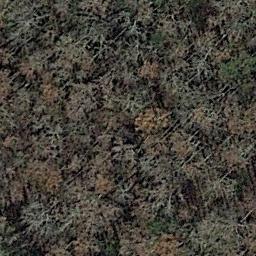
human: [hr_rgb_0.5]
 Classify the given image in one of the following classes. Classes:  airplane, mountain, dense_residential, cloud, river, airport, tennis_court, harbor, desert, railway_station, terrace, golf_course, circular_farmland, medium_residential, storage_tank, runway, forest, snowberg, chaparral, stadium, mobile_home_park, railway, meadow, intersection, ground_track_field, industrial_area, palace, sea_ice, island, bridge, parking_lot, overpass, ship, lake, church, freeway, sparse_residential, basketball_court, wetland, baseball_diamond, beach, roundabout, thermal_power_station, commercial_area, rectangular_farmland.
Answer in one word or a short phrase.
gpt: forest